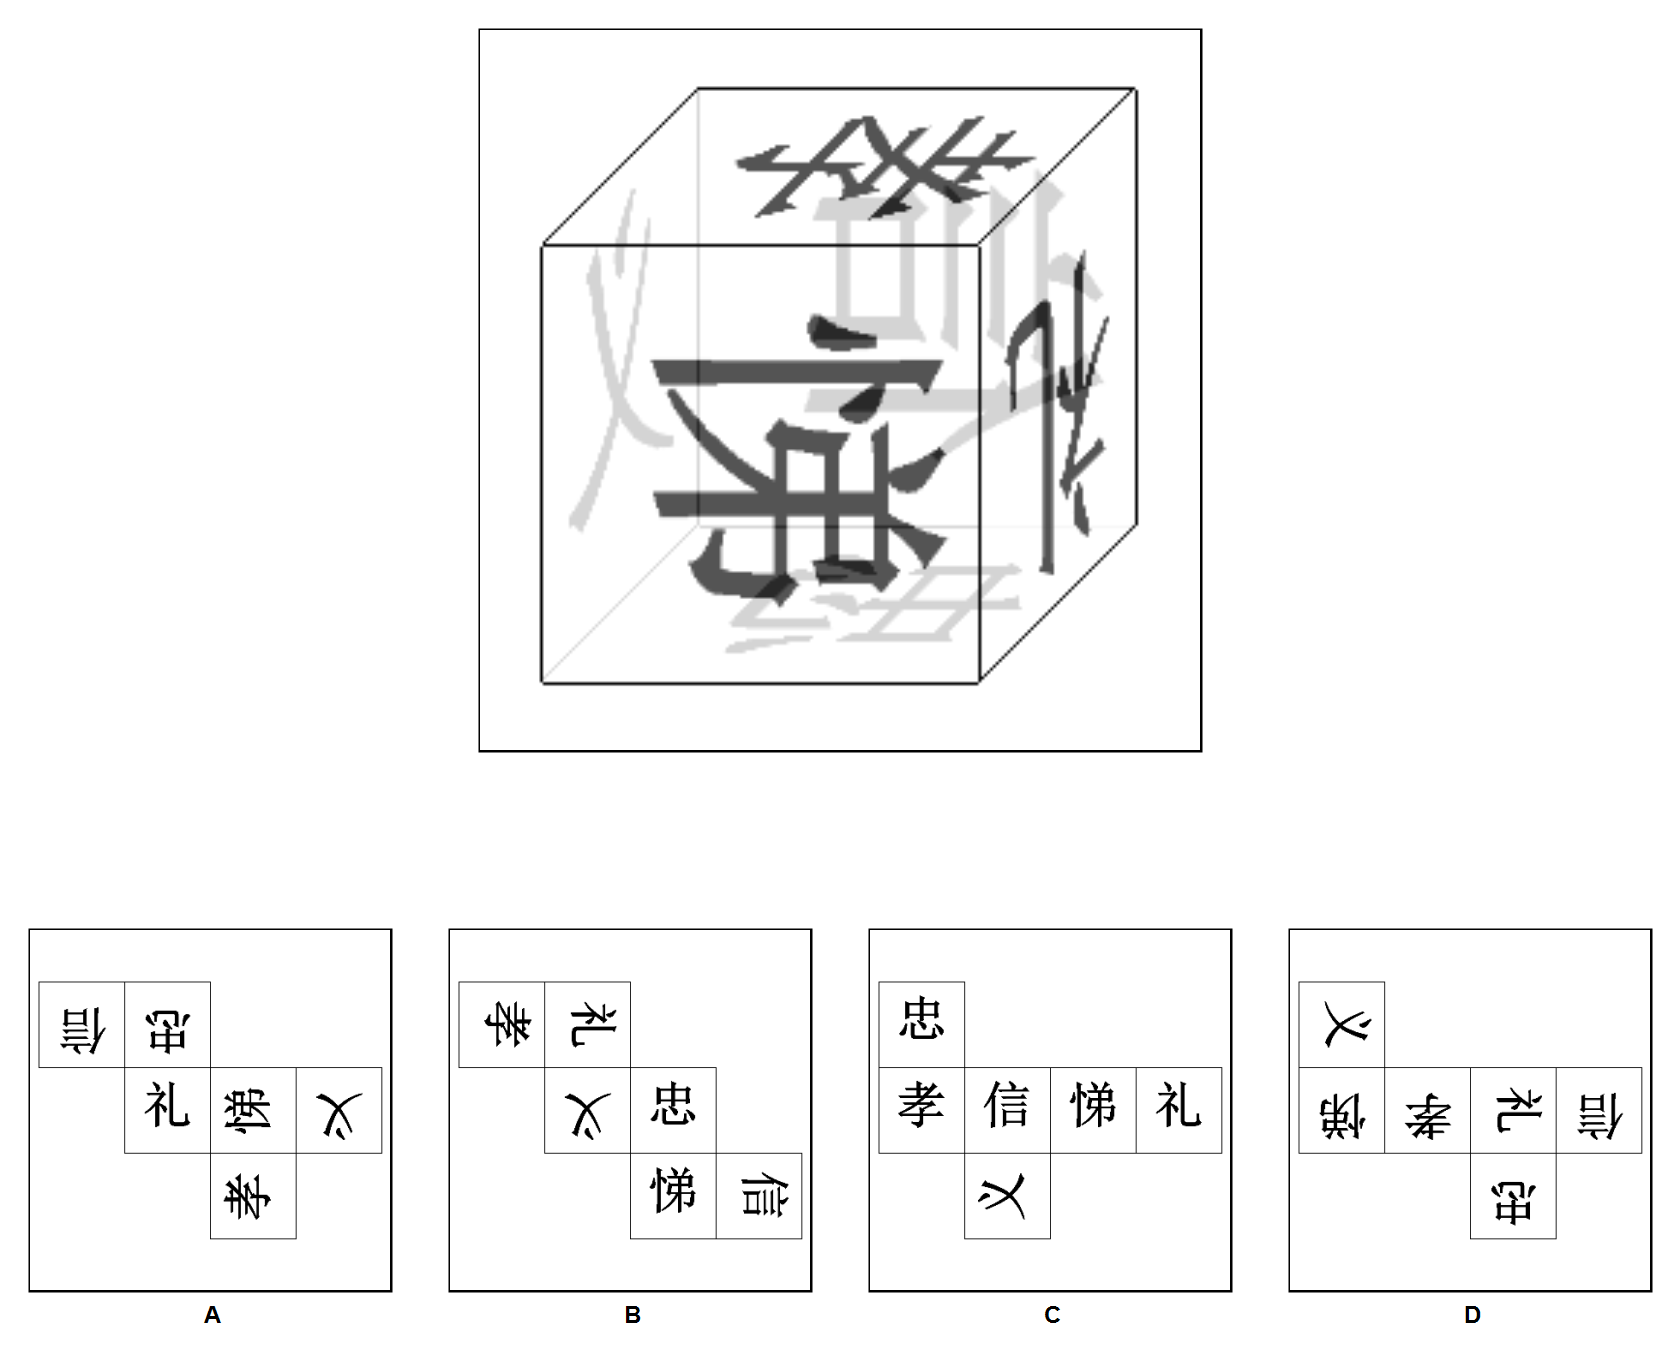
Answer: A